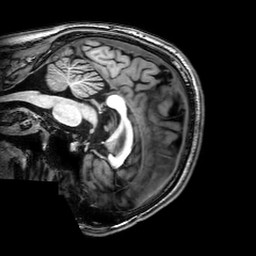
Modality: T1w
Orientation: sagittal
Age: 21
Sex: male
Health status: healthy
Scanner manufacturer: philips
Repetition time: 0.008207 s
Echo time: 0.00377 s